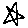
Label: star